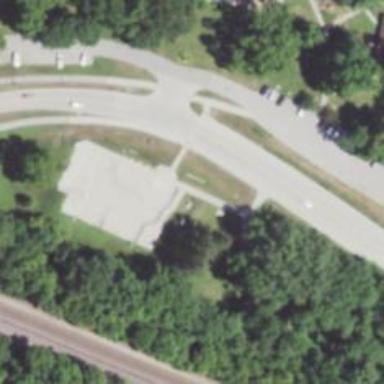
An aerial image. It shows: Crossing on the cycleway.